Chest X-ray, AP view. Patient: 28 years old, sex M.
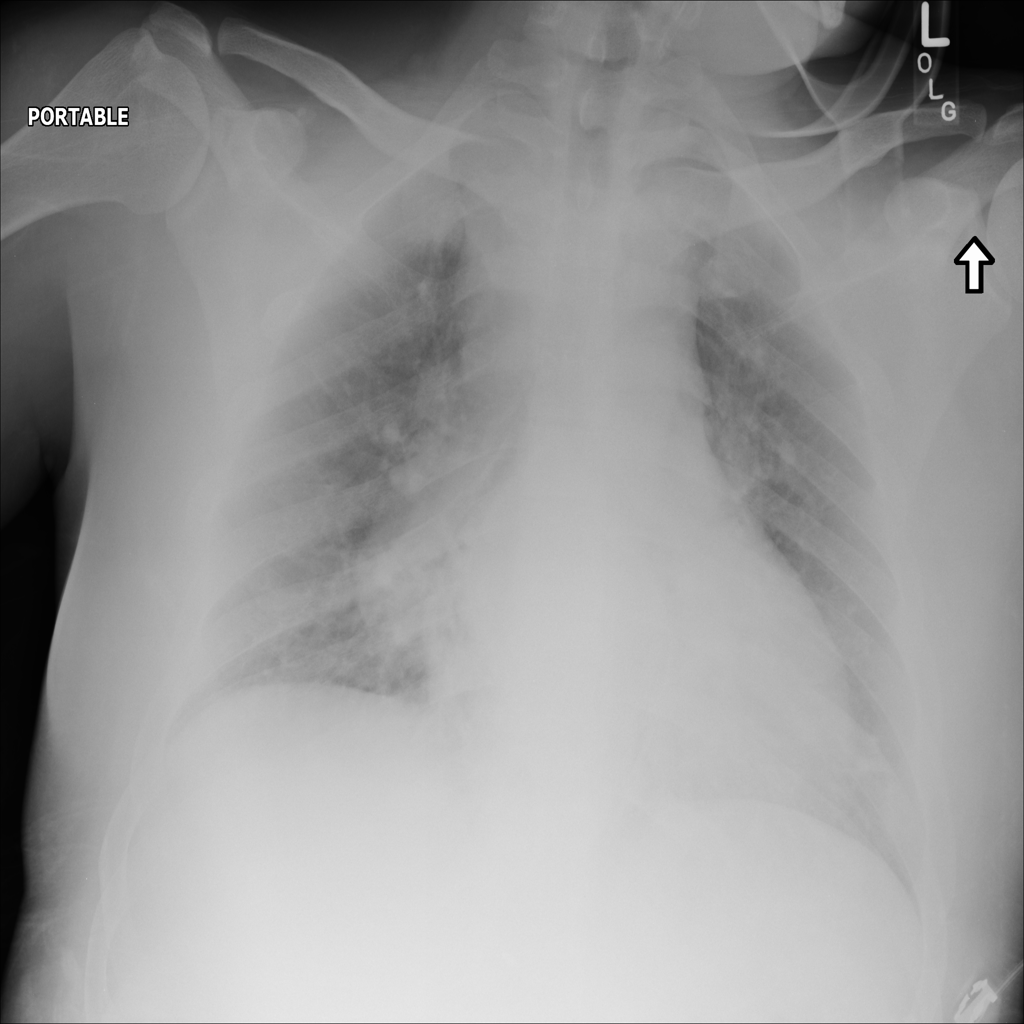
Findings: No Finding